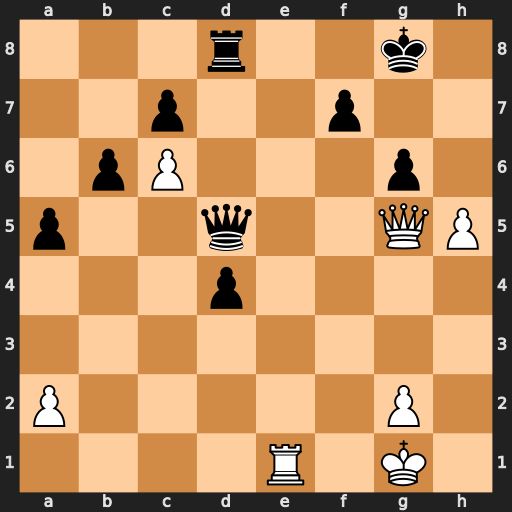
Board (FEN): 3r2k1/2p2p2/1pP3p1/p2q2QP/3p4/8/P5P1/4R1K1
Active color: w
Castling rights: -
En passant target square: -
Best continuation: Re8+ Rxe8 Qxd5